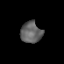
Tissue: prostate
Cell type: T cells
Senescence score: 0.2804
Nuclear area (px): 432
Mean DAPI intensity: 100.016